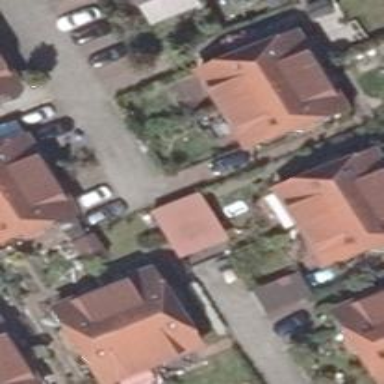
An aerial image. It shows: Living street.